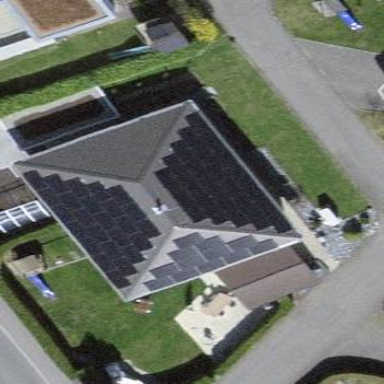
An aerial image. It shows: Solar power generator.